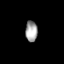
Tissue: prostate
Cell type: T cells
Senescence score: 0.3499
Nuclear area (px): 245
Mean DAPI intensity: 163.078